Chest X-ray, AP view. Patient: 26 years old, sex M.
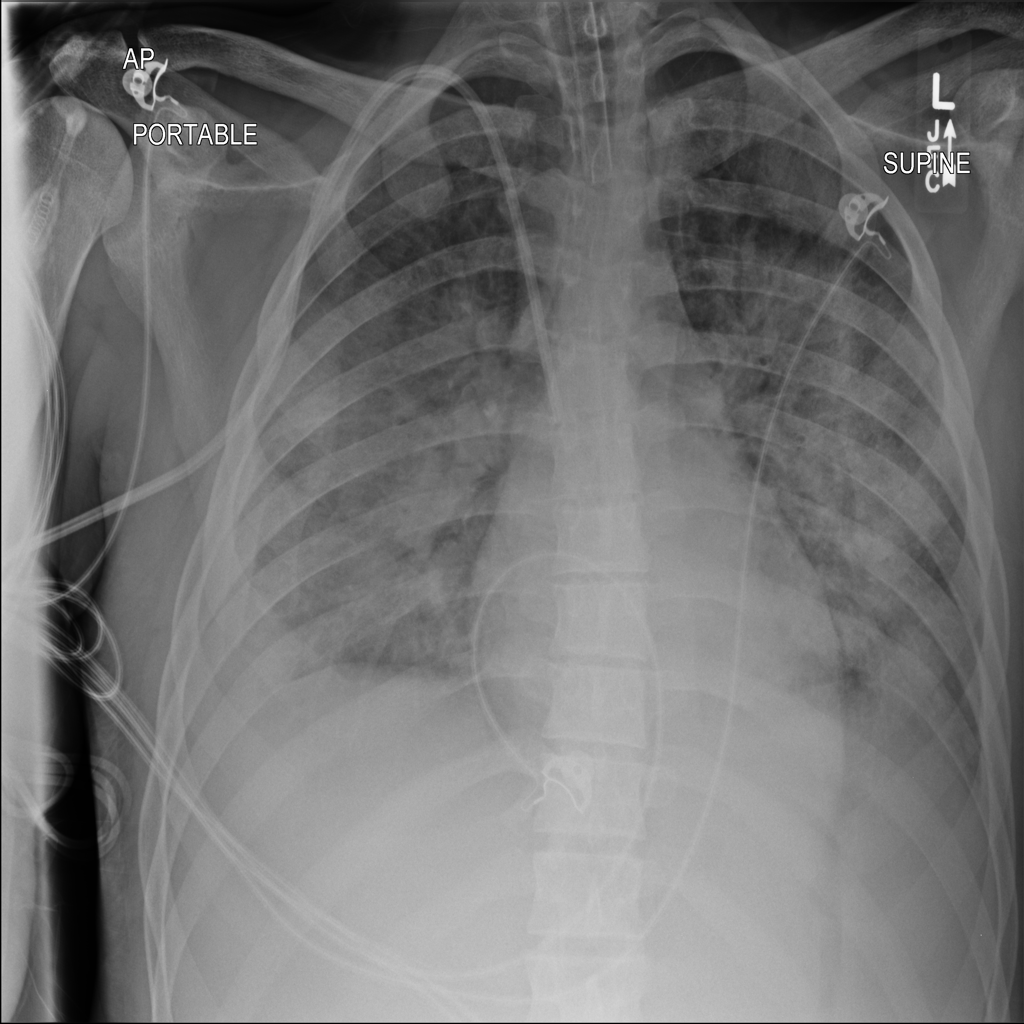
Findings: Infiltration